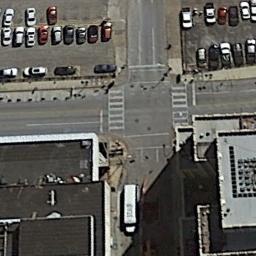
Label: intersection